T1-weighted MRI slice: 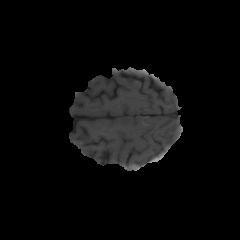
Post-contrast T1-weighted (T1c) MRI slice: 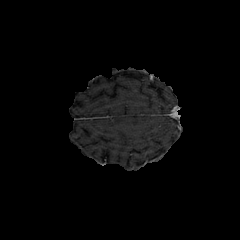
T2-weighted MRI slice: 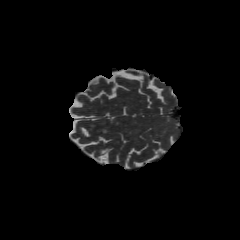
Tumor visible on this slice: no